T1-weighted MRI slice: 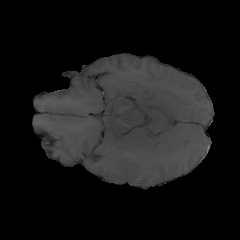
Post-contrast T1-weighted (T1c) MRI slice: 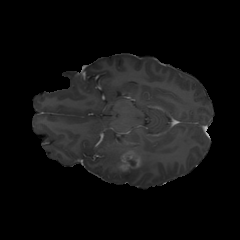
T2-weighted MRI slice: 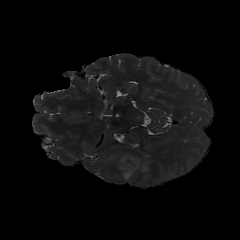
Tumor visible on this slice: yes